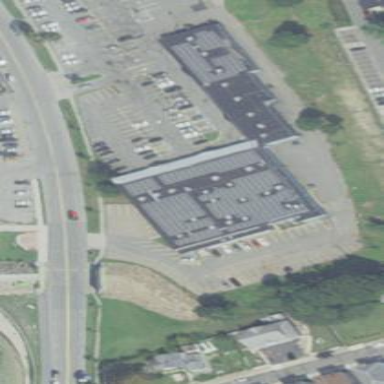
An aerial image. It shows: Parking area.